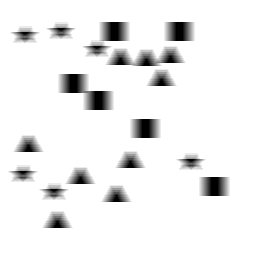
Squares: 6
Triangles: 9
Stars: 6
Total shapes: 21